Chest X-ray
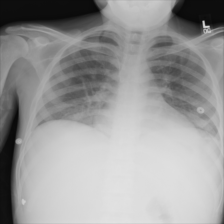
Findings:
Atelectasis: negative
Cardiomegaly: negative
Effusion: negative
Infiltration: negative
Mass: negative
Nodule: negative
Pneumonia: negative
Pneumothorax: negative
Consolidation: negative
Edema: negative
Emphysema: negative
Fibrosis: negative
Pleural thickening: negative
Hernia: negative